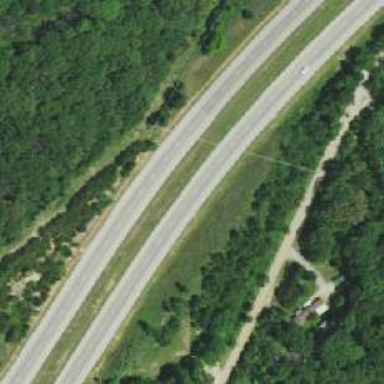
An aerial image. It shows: Trunk highway.